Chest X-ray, AP view. Patient: 55 years old, sex F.
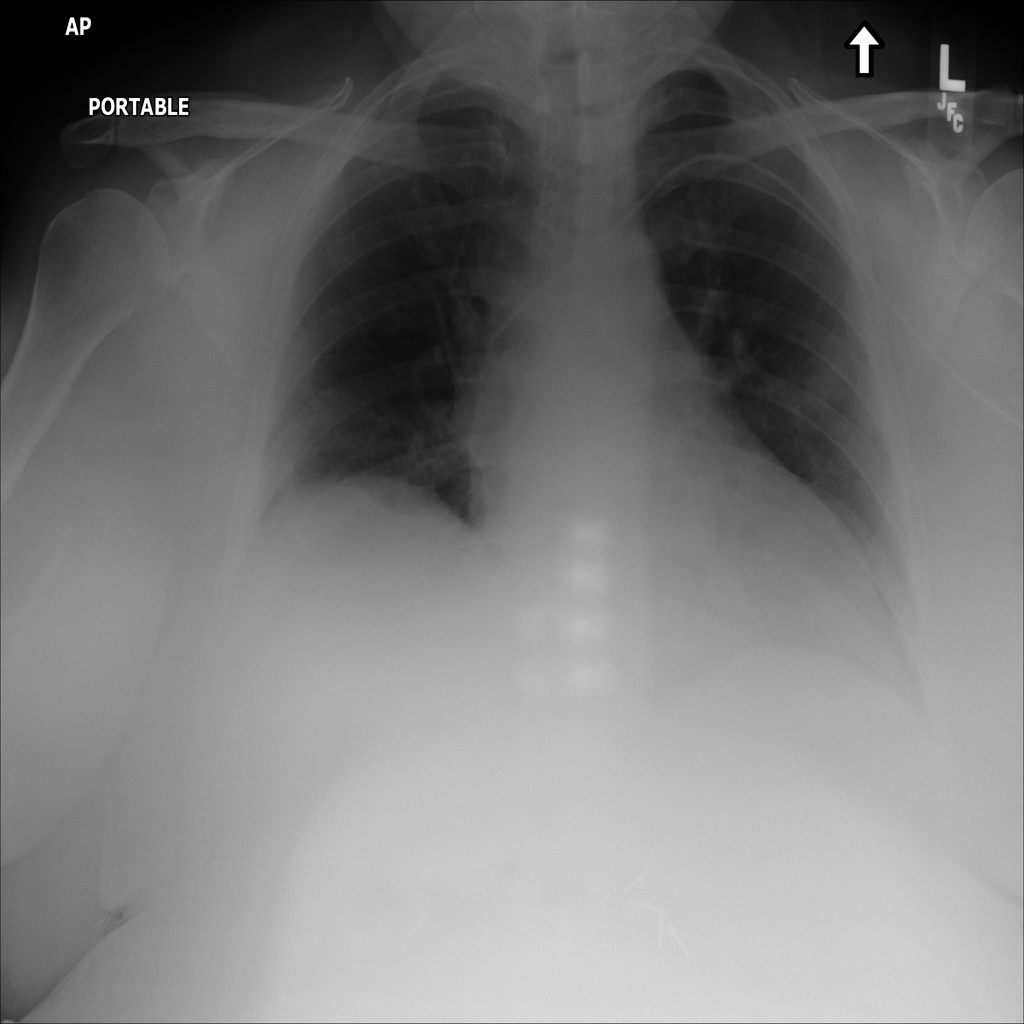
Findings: No Finding